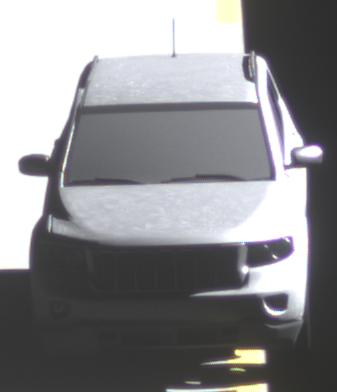
Make: Jeep
Model: Grand Cherokee
Detailed model: WK2
Model produced from: 2010
Model produced until: 2021
Doors: 5
Color: white
Road condition: dry road
Daytime: midday
Contrast: high contrast